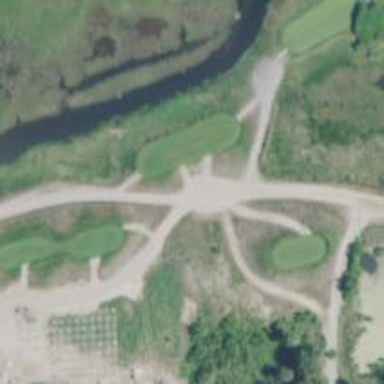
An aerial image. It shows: Path for both road and golf.